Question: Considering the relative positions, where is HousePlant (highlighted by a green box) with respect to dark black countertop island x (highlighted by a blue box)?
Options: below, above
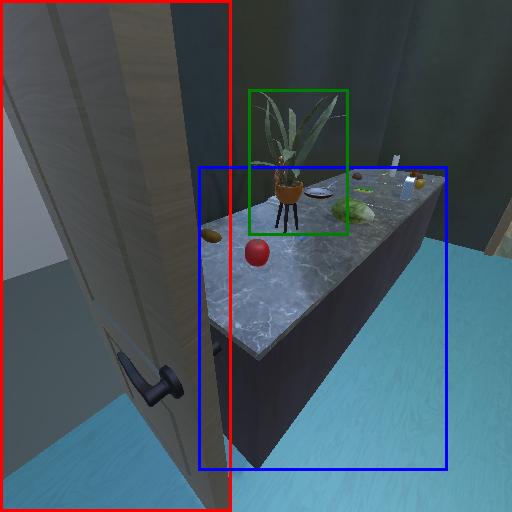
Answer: below